Brain MRI study timepoint: preop
T1CE (contrast-enhanced T1) slice:
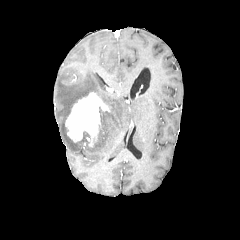
T2-FLAIR slice:
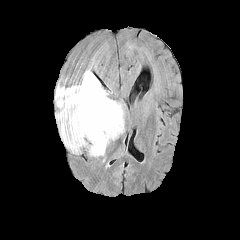